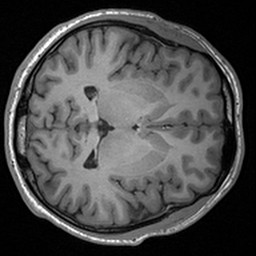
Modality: T1w
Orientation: axial
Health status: healthy
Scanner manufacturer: siemens
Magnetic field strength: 3 T
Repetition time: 1.9 s
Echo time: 0.00227 s